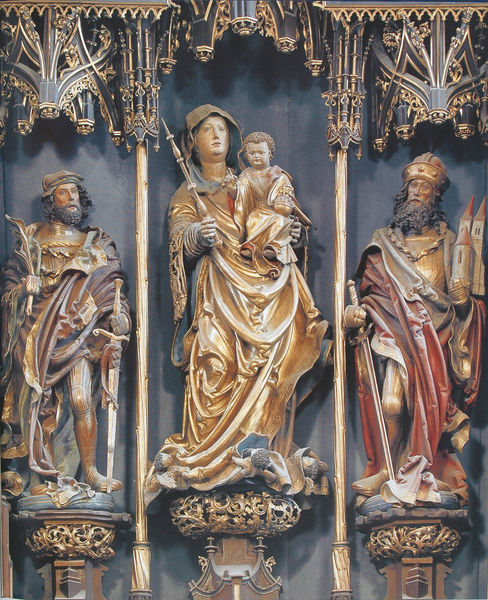
Titel: Hochaltar, Mittelschrein
Künstler: Hans Leinberger
Standort: Moosburg
Institution: ehemalige Stiftskirche St. Kastulus
Schlagwörter: blau, gott, gruppe, hand, körper, mann, nackt, gelb, grün, braun, frau, hell, hintergrund, holz, hüte, kleid, rot, schleier, schloss, haube, ornament, bart, bärte, mütze, falten, lang, sockel, stehen, hals, kirche, gewand, gold, reich, drei, gewänder, kind, mutter, gotik, krone, skulptur, beine, stab, klein, baby, figuren, kuppel, thron, detail, sitzt, draperie, bildhauerei, faltenwurf, paul, groß, schwert, mäntel, altar, hochaltar, schnitzerei, schnörkel, skulpturen, gotisch, christus, jesus, segnen, bunte, baldachin, könige, heilige, heilig, putten, maria, madonna, jesu, mutter gottes, gabe, petrus, fassung, schrein, sakral, gewellt, christi, zepter, liturgie, masswerk, szepter, bodenlang, tympanon, nischen, jesuskind, ausstattung, gesprenge, retabel, schnitzaltar, stifter, maria mit kind, ikonen, geschenke, apostel, reichsapfel, christuskind, kirchenmodell, patron, getrennt, keidung, sankt jakobus, väter, ablass, mari, ggold, liturgische gegenstände, holzbildhauerei, veit hart, vergolfung